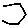
Label: hexagon